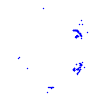
Particle: kaon